Question: I have the following employee class and employee status enum:
'''
public class Employee
{
public int ID { get; set; }
public int ClockNo { get; set; }
public string FirstName { get; set; }
public string MiddleInitial { get; set; }
public string LastName { get; set; }
public EmployeeStatus Status { get; set; }
}
public enum EmployeeStatus : int
{
New = 1,
Experienced = 2,
Terminated = 3
}
'''
I only want the enum made available to the Employee class so I tried nesting it:
'''
public class Employee
{
public int ID { get; set; }
public int ClockNo { get; set; }
public string FirstName { get; set; }
public string MiddleInitial { get; set; }
public string LastName { get; set; }
public EmployeeStatus Status { get; set; }
enum EmployeeStatus : int
{
New = 1,
Experienced = 2,
Terminated = 3
}
}
'''
I get a compile time error of EmployeeStatus could not be found. How do I approach this problem ? I want my employee status to be limited to a set of options that I hard code and that intellisense makes available to me.

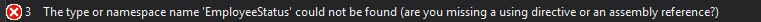
Answer: You can't nest the enum in the class unless you make the enum public. Making the enum private like you have, while surfacing it via a public property ('public EmployeeStatus Status { get; set; }') will cause this error.
Either make the enum public, or make the property private.